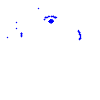
Particle: electron